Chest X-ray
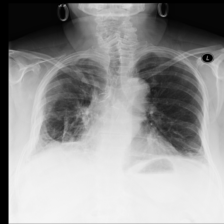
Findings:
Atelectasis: positive
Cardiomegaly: negative
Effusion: negative
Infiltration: negative
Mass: negative
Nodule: negative
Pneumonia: negative
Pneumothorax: positive
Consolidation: negative
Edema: negative
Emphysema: positive
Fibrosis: negative
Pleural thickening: negative
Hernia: negative